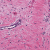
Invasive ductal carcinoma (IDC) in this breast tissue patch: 0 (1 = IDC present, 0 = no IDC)